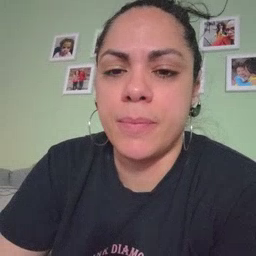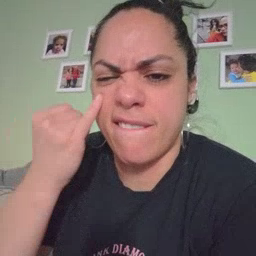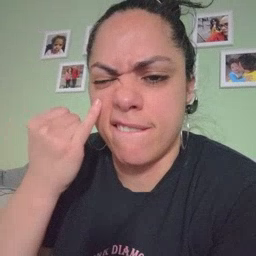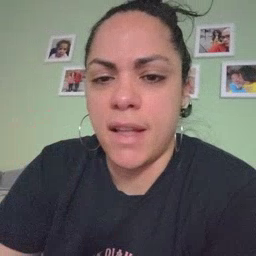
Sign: if